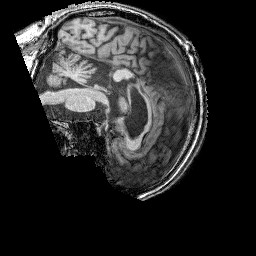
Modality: T1w
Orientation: sagittal
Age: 58
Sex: male
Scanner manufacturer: siemens
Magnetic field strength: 3 T
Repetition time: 2.25 s
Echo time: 0.00411 s